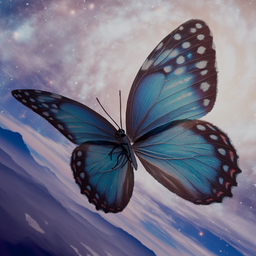
Label: animals